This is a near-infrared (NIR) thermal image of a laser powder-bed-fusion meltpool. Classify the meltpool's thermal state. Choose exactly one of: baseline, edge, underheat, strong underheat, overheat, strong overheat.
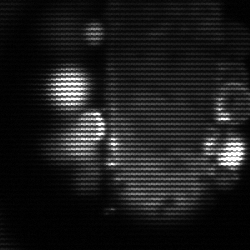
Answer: strong underheat